Interaction volume radius: 5 \u00c5
Interaction volume height: 15 \u00c5
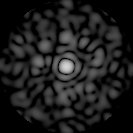
Disorder parameter: 0.8076